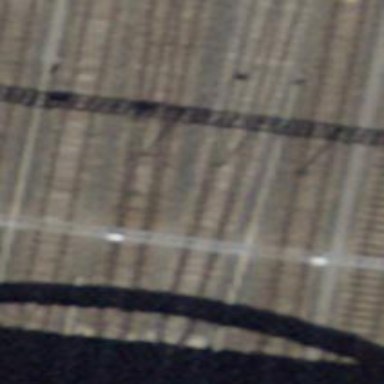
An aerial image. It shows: Rail siding with electrified tracks using contact line.